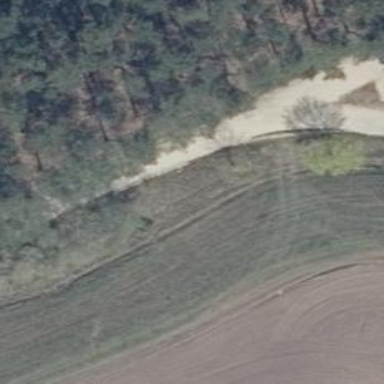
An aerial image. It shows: Gravel track with Grade 3 quality.